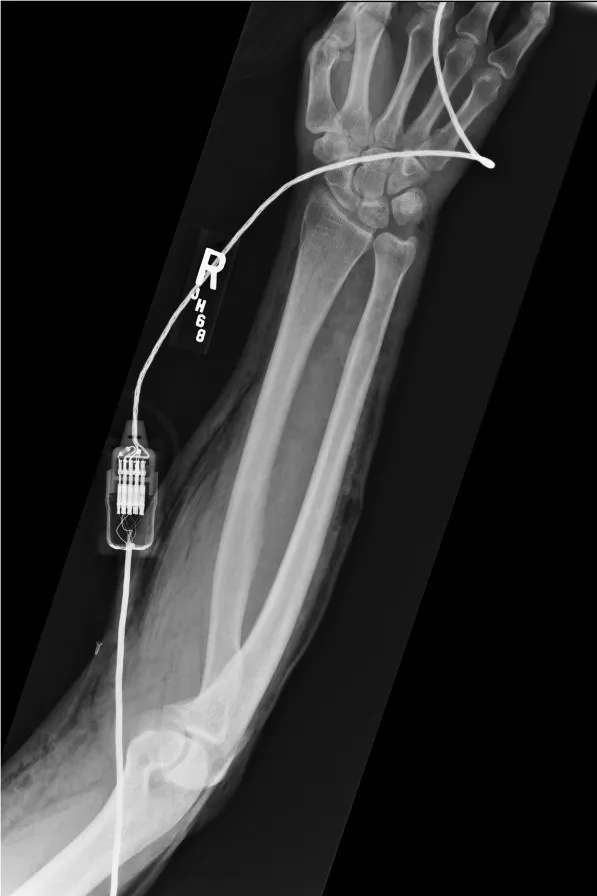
Anterior Posterior view of the right arm taken in the emergency department demonstrating significant subcutaneous free air.
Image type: radiology (x_ray)